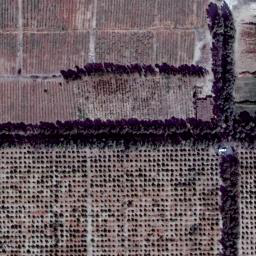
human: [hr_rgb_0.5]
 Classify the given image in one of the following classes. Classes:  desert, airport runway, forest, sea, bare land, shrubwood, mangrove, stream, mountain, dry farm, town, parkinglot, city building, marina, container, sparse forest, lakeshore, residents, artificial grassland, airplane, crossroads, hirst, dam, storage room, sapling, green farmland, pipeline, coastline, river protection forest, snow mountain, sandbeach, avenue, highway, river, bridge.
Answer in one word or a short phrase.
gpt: dry farm